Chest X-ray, PA view. Patient: 57 years old, sex M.
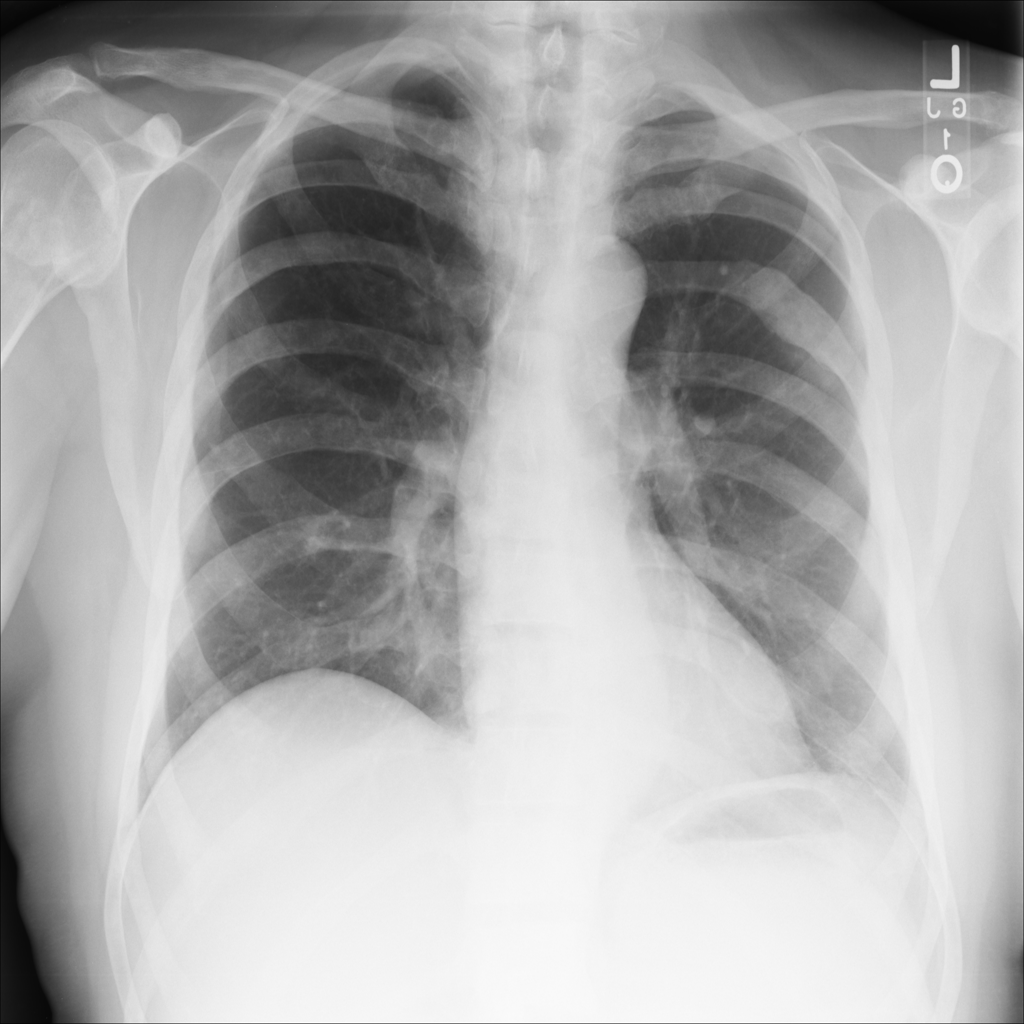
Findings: Effusion